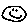
Label: smiley face